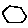
Label: hexagon